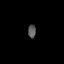
Tissue: prostate
Cell type: T cells
Senescence score: 0.8373
Nuclear area (px): 106
Mean DAPI intensity: 86.349